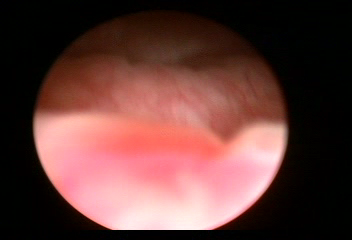
Modality: WLC
Class: Normal mucosa
Bladder cancer association: No